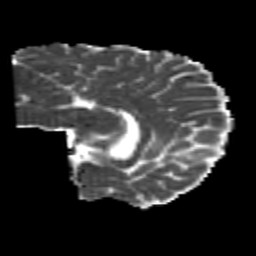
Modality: MD
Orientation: sagittal
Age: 24
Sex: male
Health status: healthy
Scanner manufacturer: philips
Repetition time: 7.478 s
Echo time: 0.08753 s